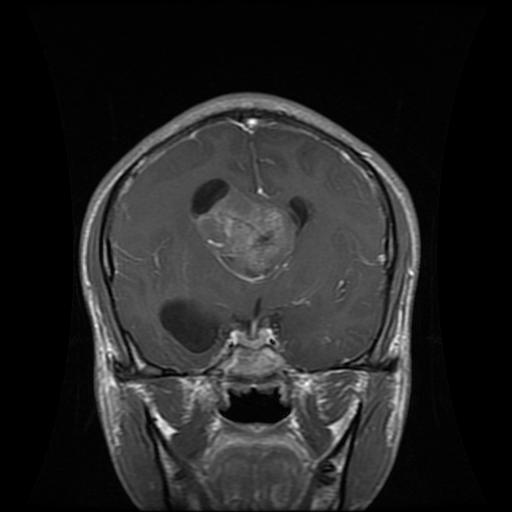
Label: glioma